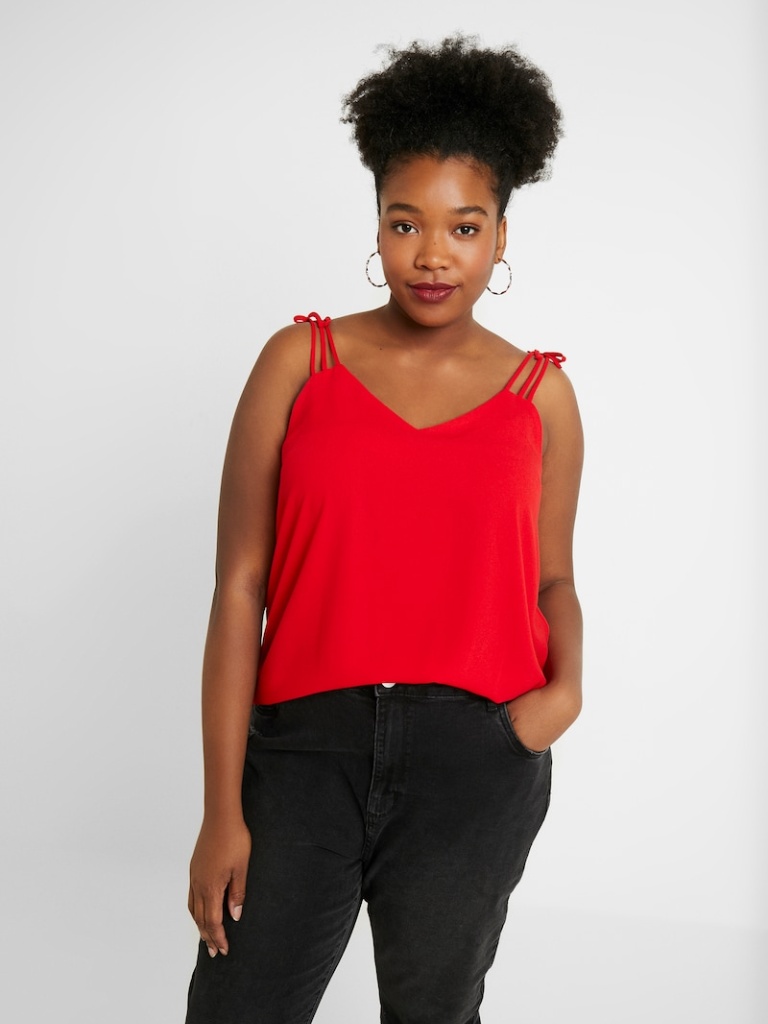
silk relaxed sleeveless hip length Untucked v-neck camisole